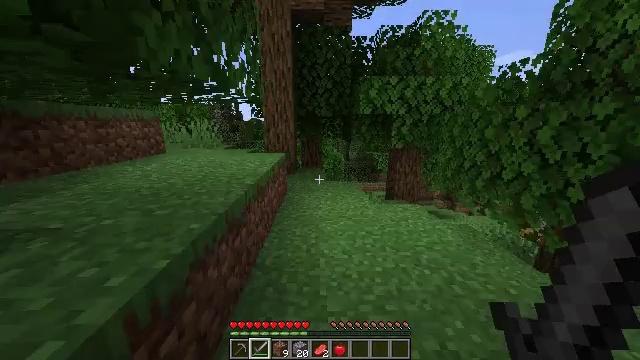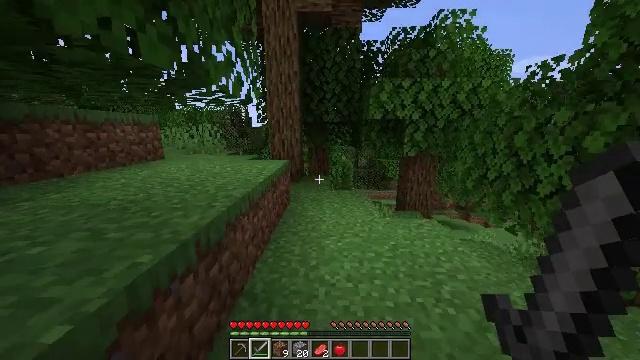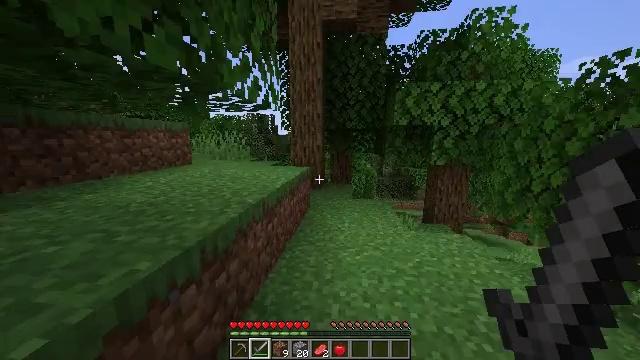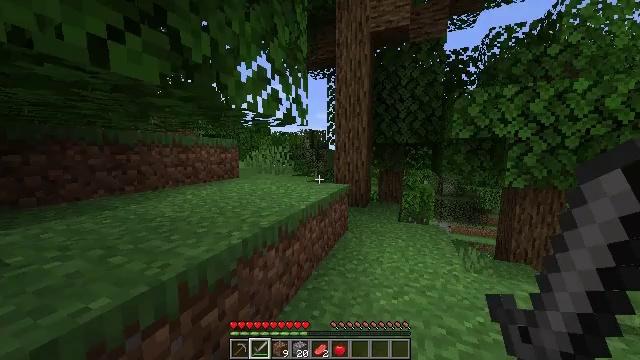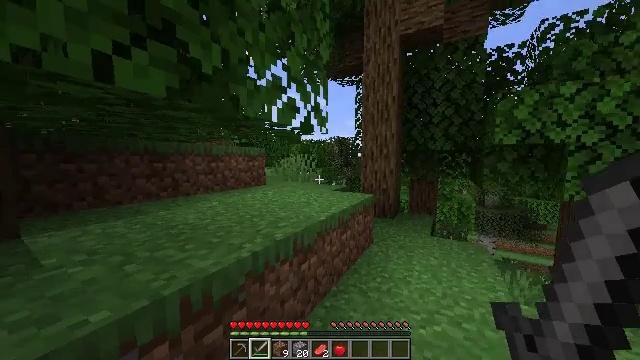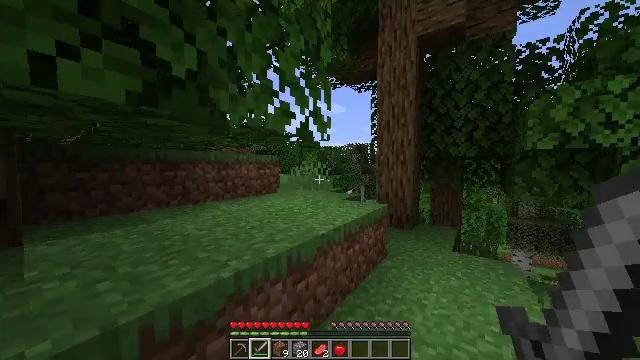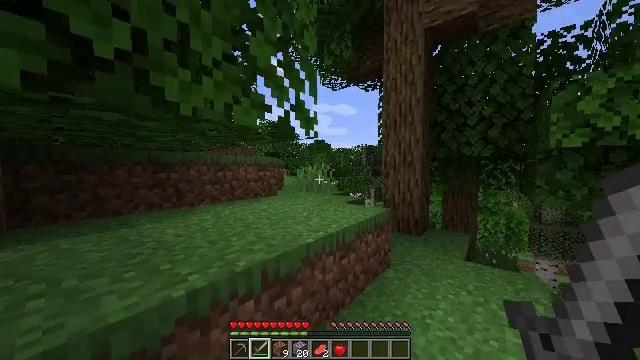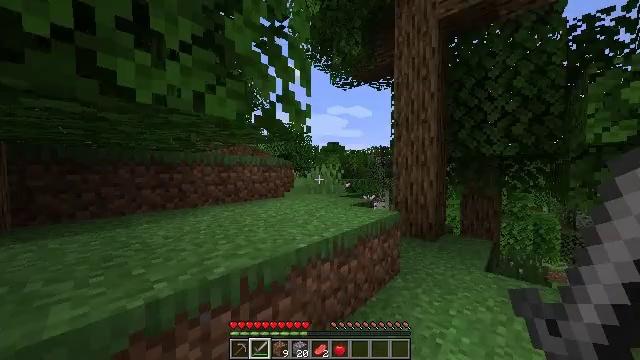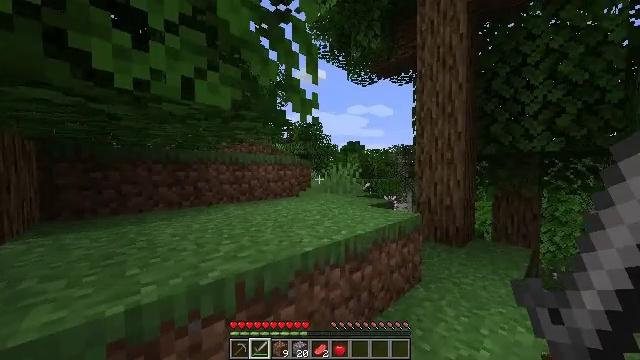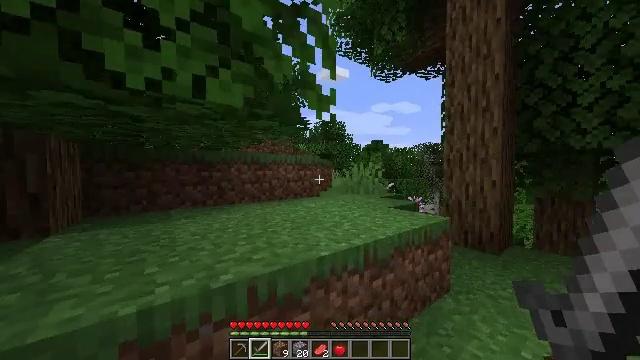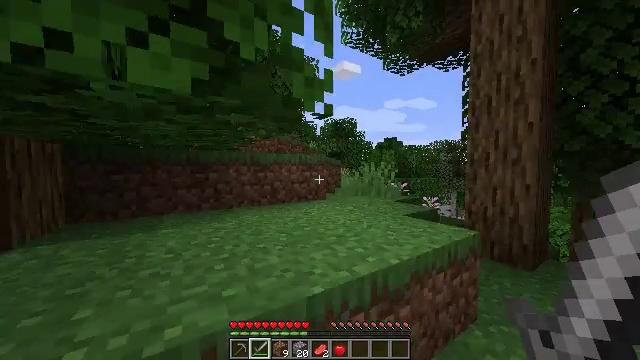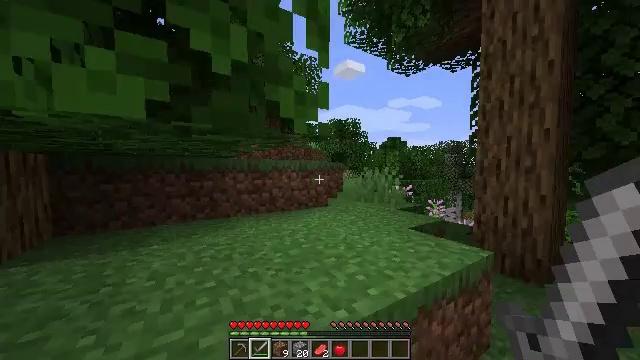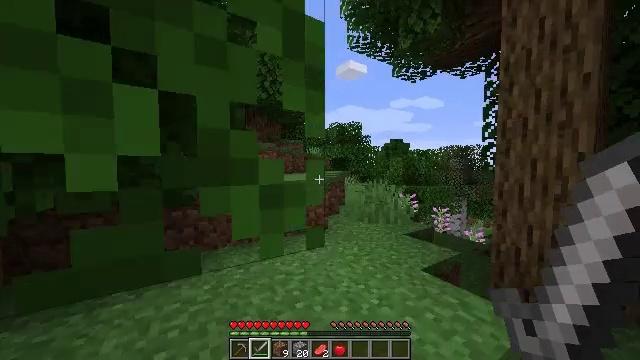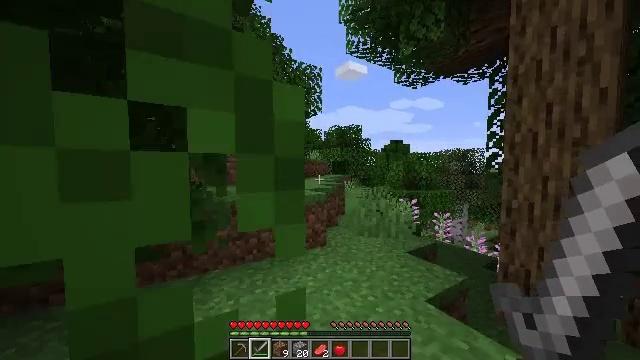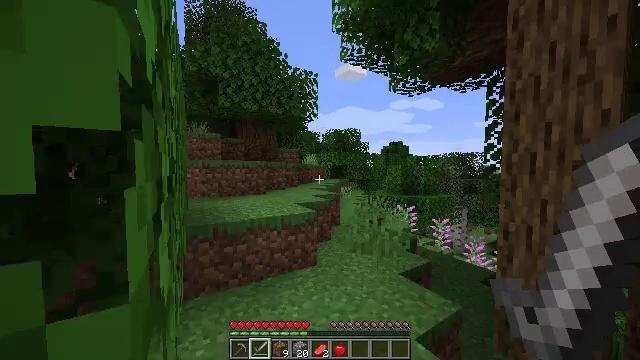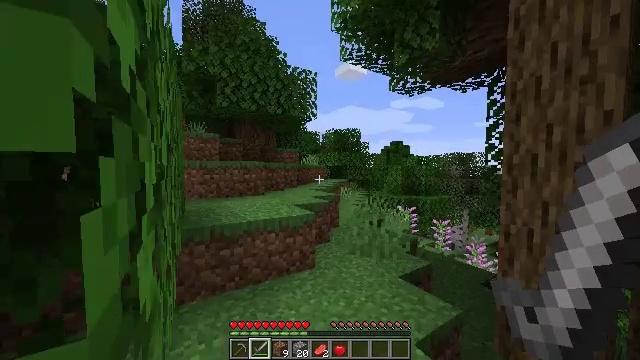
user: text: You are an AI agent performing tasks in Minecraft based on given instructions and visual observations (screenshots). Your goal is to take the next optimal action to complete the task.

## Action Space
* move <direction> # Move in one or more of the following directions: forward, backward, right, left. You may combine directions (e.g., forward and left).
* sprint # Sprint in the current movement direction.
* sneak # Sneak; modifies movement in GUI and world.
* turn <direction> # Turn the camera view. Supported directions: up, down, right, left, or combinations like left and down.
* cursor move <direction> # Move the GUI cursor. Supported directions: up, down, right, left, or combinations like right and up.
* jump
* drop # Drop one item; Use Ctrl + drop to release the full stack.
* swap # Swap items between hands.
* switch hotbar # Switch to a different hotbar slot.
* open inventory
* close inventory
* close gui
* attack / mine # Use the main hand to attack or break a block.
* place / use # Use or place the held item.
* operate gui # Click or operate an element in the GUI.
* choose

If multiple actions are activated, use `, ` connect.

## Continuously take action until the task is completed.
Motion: motion action
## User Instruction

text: Gather birch leaves using hands or shears.
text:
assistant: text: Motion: move forward and move right, sprint, turn left and up
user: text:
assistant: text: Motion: move forward and move right, sprint, turn left and up
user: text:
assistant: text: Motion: move forward and move right, sprint, turn left and up
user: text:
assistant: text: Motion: move forward and move right, sprint, turn left and up
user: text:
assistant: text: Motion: move forward and move right, sprint, turn left and up
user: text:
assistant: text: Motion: move forward and move right, sprint, turn left
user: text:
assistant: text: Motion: move forward and move right, sprint, turn left
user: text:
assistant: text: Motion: move forward, sprint, turn left
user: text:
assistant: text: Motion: move forward, sprint, turn left
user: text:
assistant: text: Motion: move forward, sprint, turn left
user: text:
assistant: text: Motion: move forward, sprint, jump
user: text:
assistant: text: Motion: move forward, sprint, jump
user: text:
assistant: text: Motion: move forward, sprint, jump
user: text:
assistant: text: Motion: move forward, sprint, jump
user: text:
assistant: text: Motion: move forward, sprint, jump
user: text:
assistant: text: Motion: move forward, sprint, jump
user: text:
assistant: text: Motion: move forward, sprint, jump
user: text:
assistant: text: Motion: move forward, sprint, jump
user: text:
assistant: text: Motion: move forward, sprint
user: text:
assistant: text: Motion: move forward, sprint
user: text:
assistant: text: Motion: move forward, sprint
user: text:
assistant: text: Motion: move forward, sprint, turn left and down
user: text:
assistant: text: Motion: move forward, sprint, turn left and down, jump
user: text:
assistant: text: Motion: move forward, sprint, turn left, jump
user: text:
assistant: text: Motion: move forward, sprint, turn left, jump
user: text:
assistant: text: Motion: move forward, sprint, turn left, jump
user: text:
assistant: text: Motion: move forward, sprint, turn left, jump
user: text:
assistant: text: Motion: move forward and move left, sprint, turn left, jump
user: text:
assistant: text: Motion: move forward and move left, sprint, turn left, jump
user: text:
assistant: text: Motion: move forward and move left, sprint, turn left and up, jump